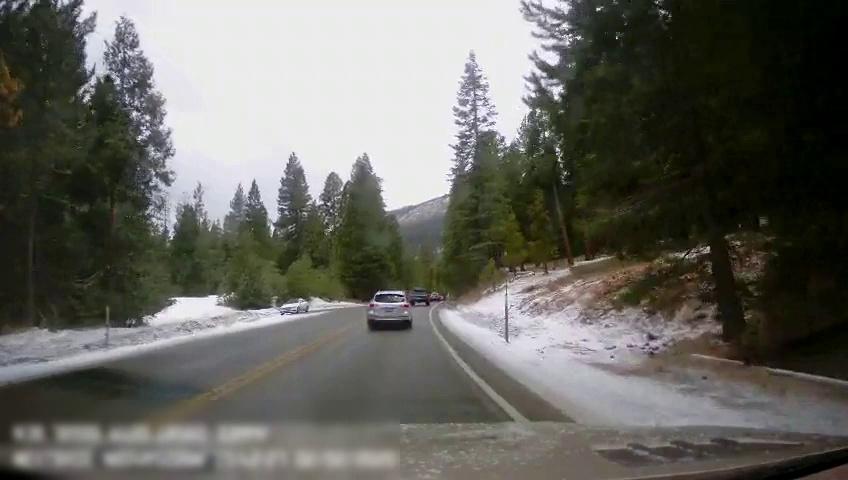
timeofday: Day
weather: Cloudy
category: Drivable Space
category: Vehicles | Car
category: Vehicles | Truck
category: Vehicles | Car
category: Vehicles | Car
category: Lanes | Current Lane
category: Lanes | Current Lane
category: Lanes | Opposite Lane